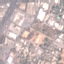
Land use / land cover: Industrial